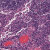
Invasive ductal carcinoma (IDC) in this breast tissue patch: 0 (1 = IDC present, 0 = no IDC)